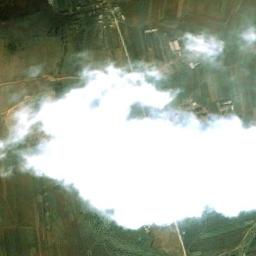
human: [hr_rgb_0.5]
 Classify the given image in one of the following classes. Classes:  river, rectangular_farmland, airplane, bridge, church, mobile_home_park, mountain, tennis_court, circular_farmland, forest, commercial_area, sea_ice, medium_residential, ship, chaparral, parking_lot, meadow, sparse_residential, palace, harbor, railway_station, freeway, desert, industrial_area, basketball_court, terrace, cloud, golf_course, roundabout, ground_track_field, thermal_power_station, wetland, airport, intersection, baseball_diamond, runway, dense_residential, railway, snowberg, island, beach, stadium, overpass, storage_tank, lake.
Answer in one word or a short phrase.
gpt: cloud